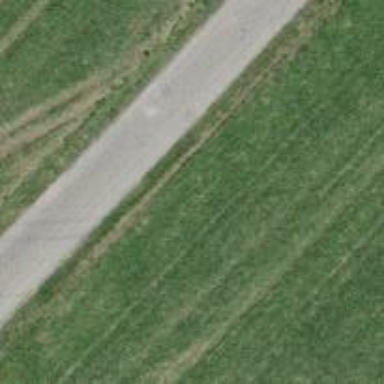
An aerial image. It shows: Asphalt track with grade1 quality.